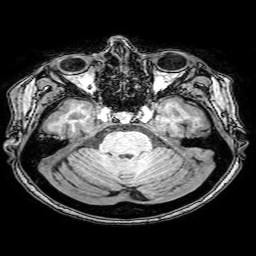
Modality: T1w
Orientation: coronal
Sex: female
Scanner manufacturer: philips
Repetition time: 0.008105 s
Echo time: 0.00371 s